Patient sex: F
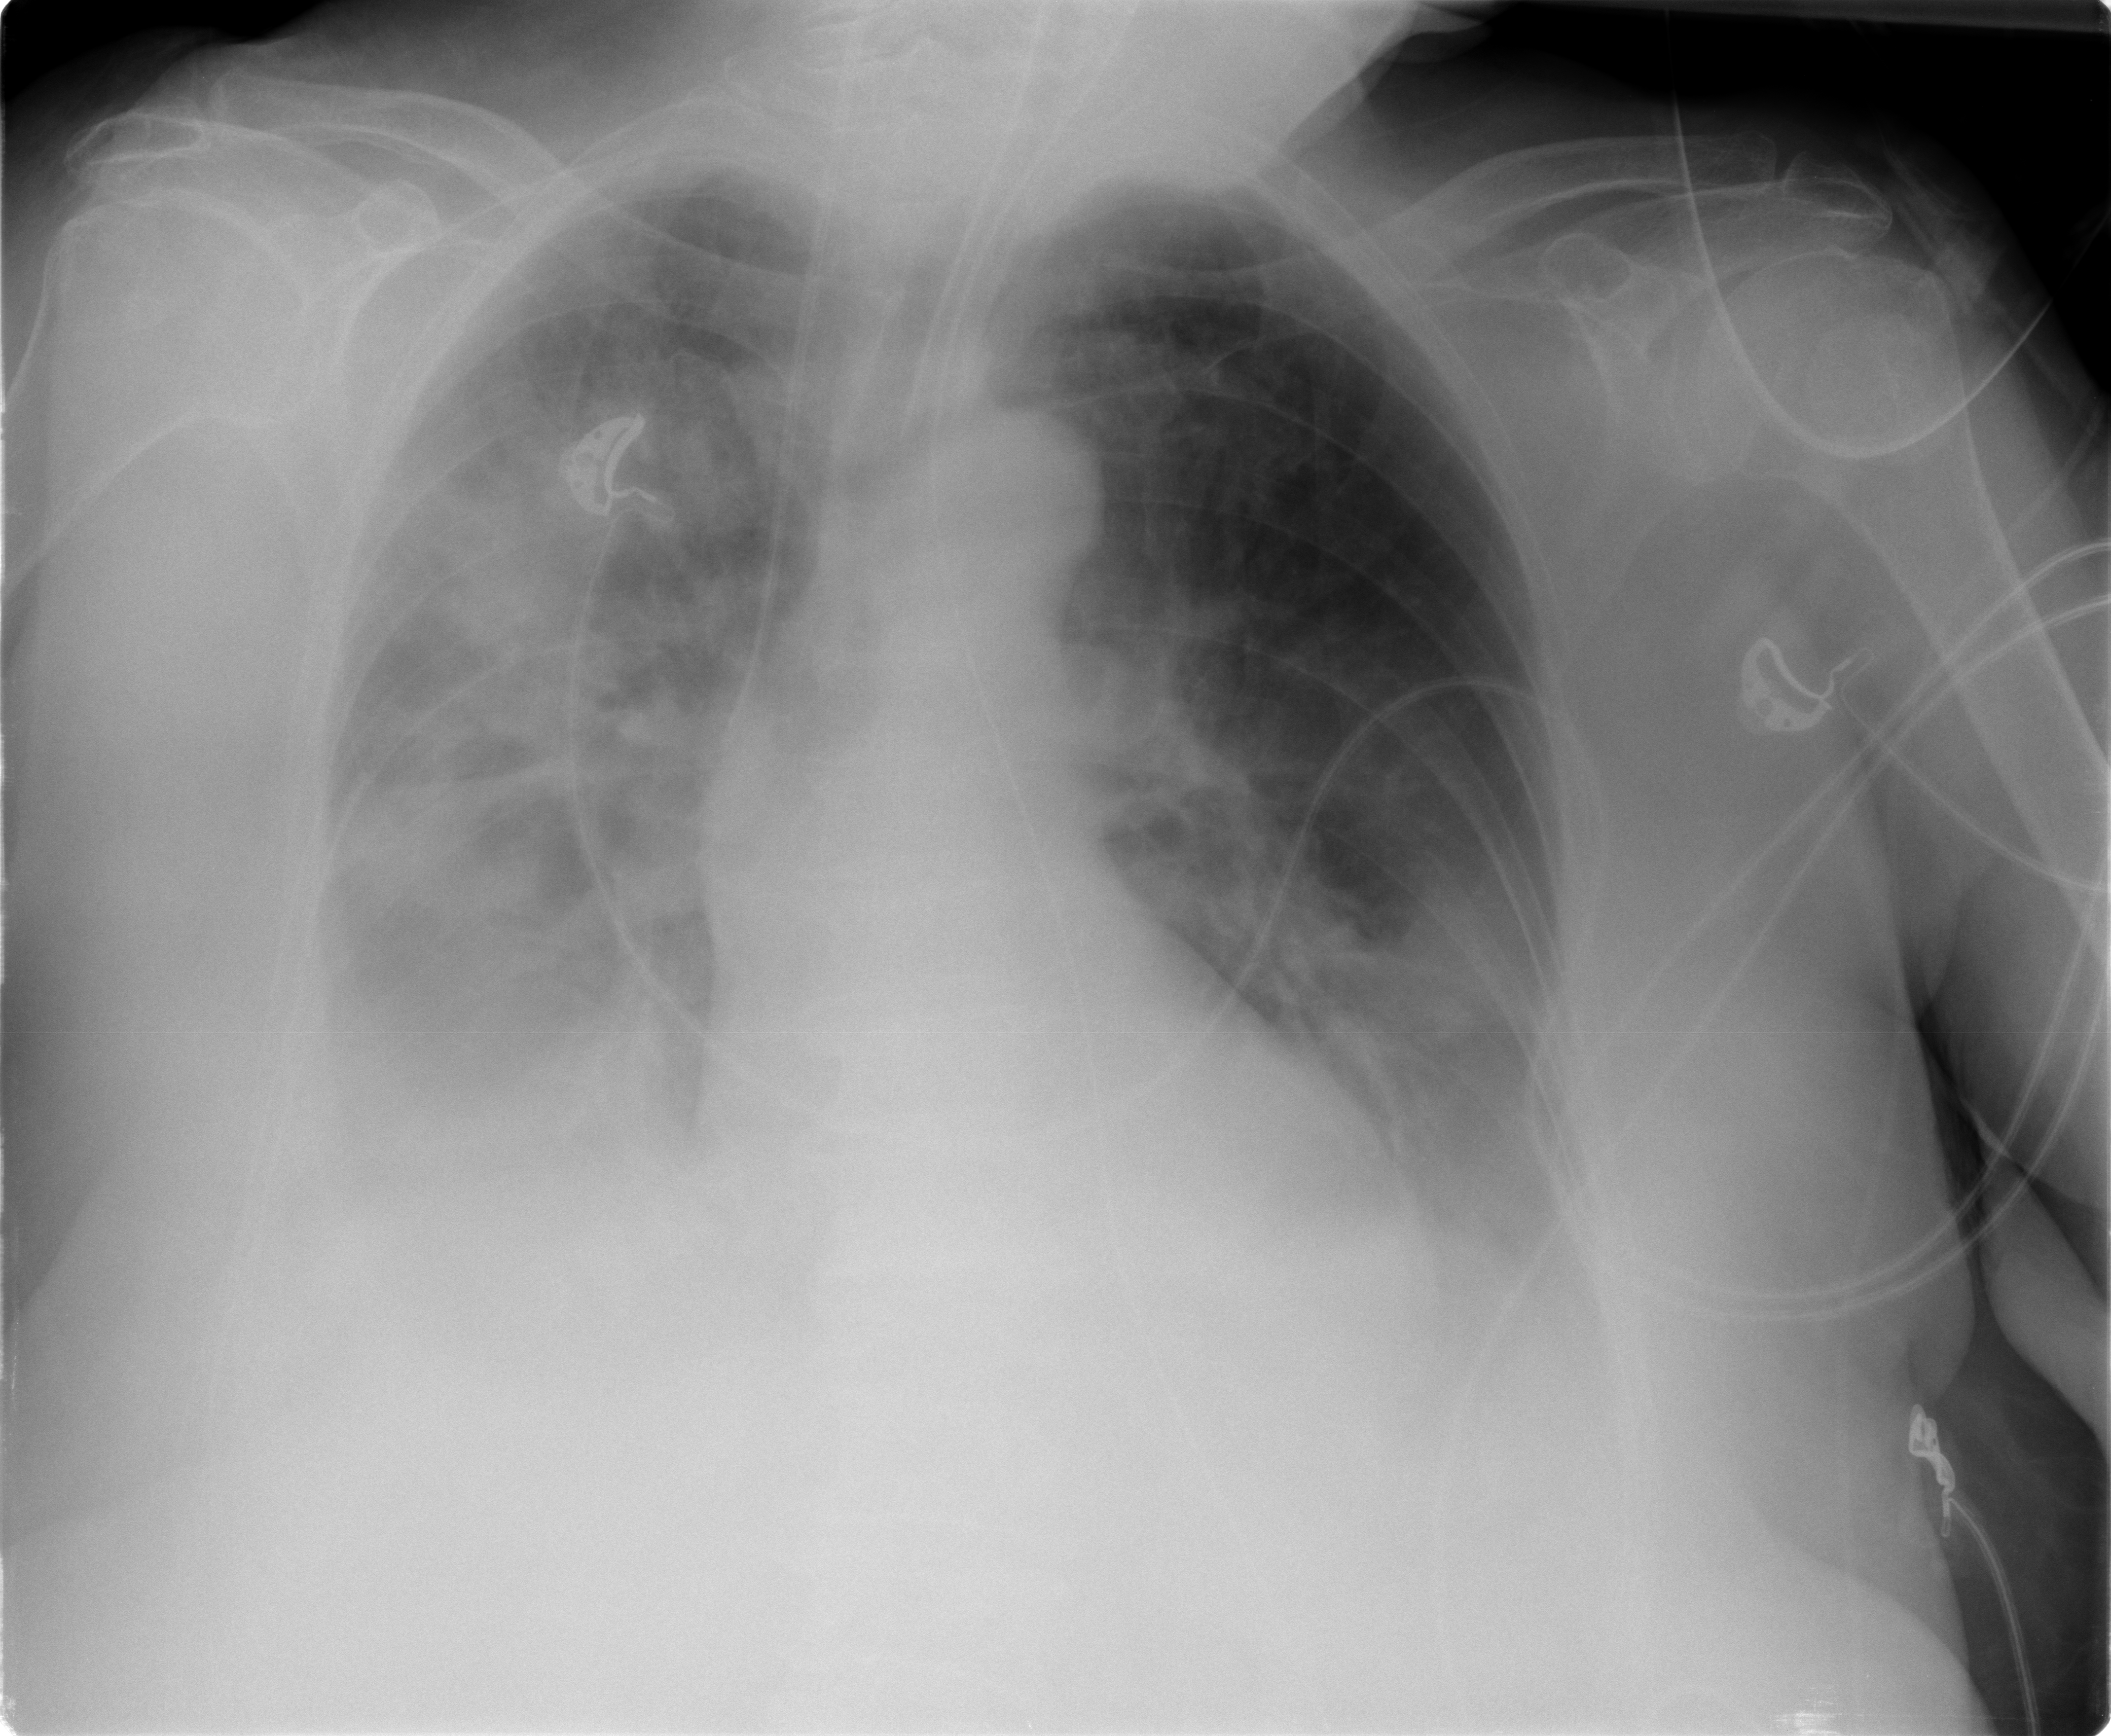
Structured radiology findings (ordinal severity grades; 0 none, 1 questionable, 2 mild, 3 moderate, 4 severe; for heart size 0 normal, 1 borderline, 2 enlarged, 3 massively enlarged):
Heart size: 2
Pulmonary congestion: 0
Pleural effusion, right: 3
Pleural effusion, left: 3
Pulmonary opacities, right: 4
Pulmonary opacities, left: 0
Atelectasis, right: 3
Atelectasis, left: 3